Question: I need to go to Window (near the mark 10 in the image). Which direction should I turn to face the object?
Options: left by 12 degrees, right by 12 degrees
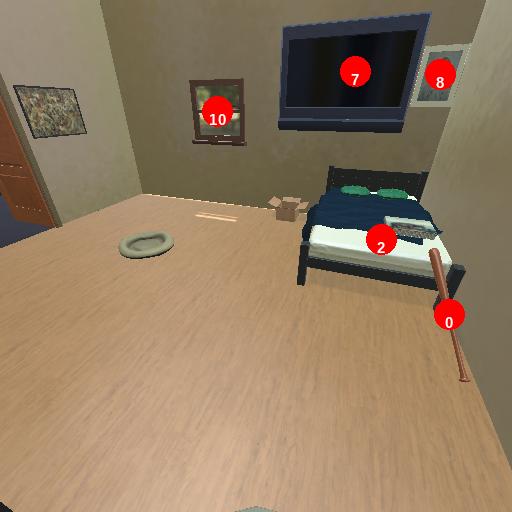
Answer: left by 12 degrees